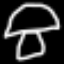
Label: mushroom